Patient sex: M
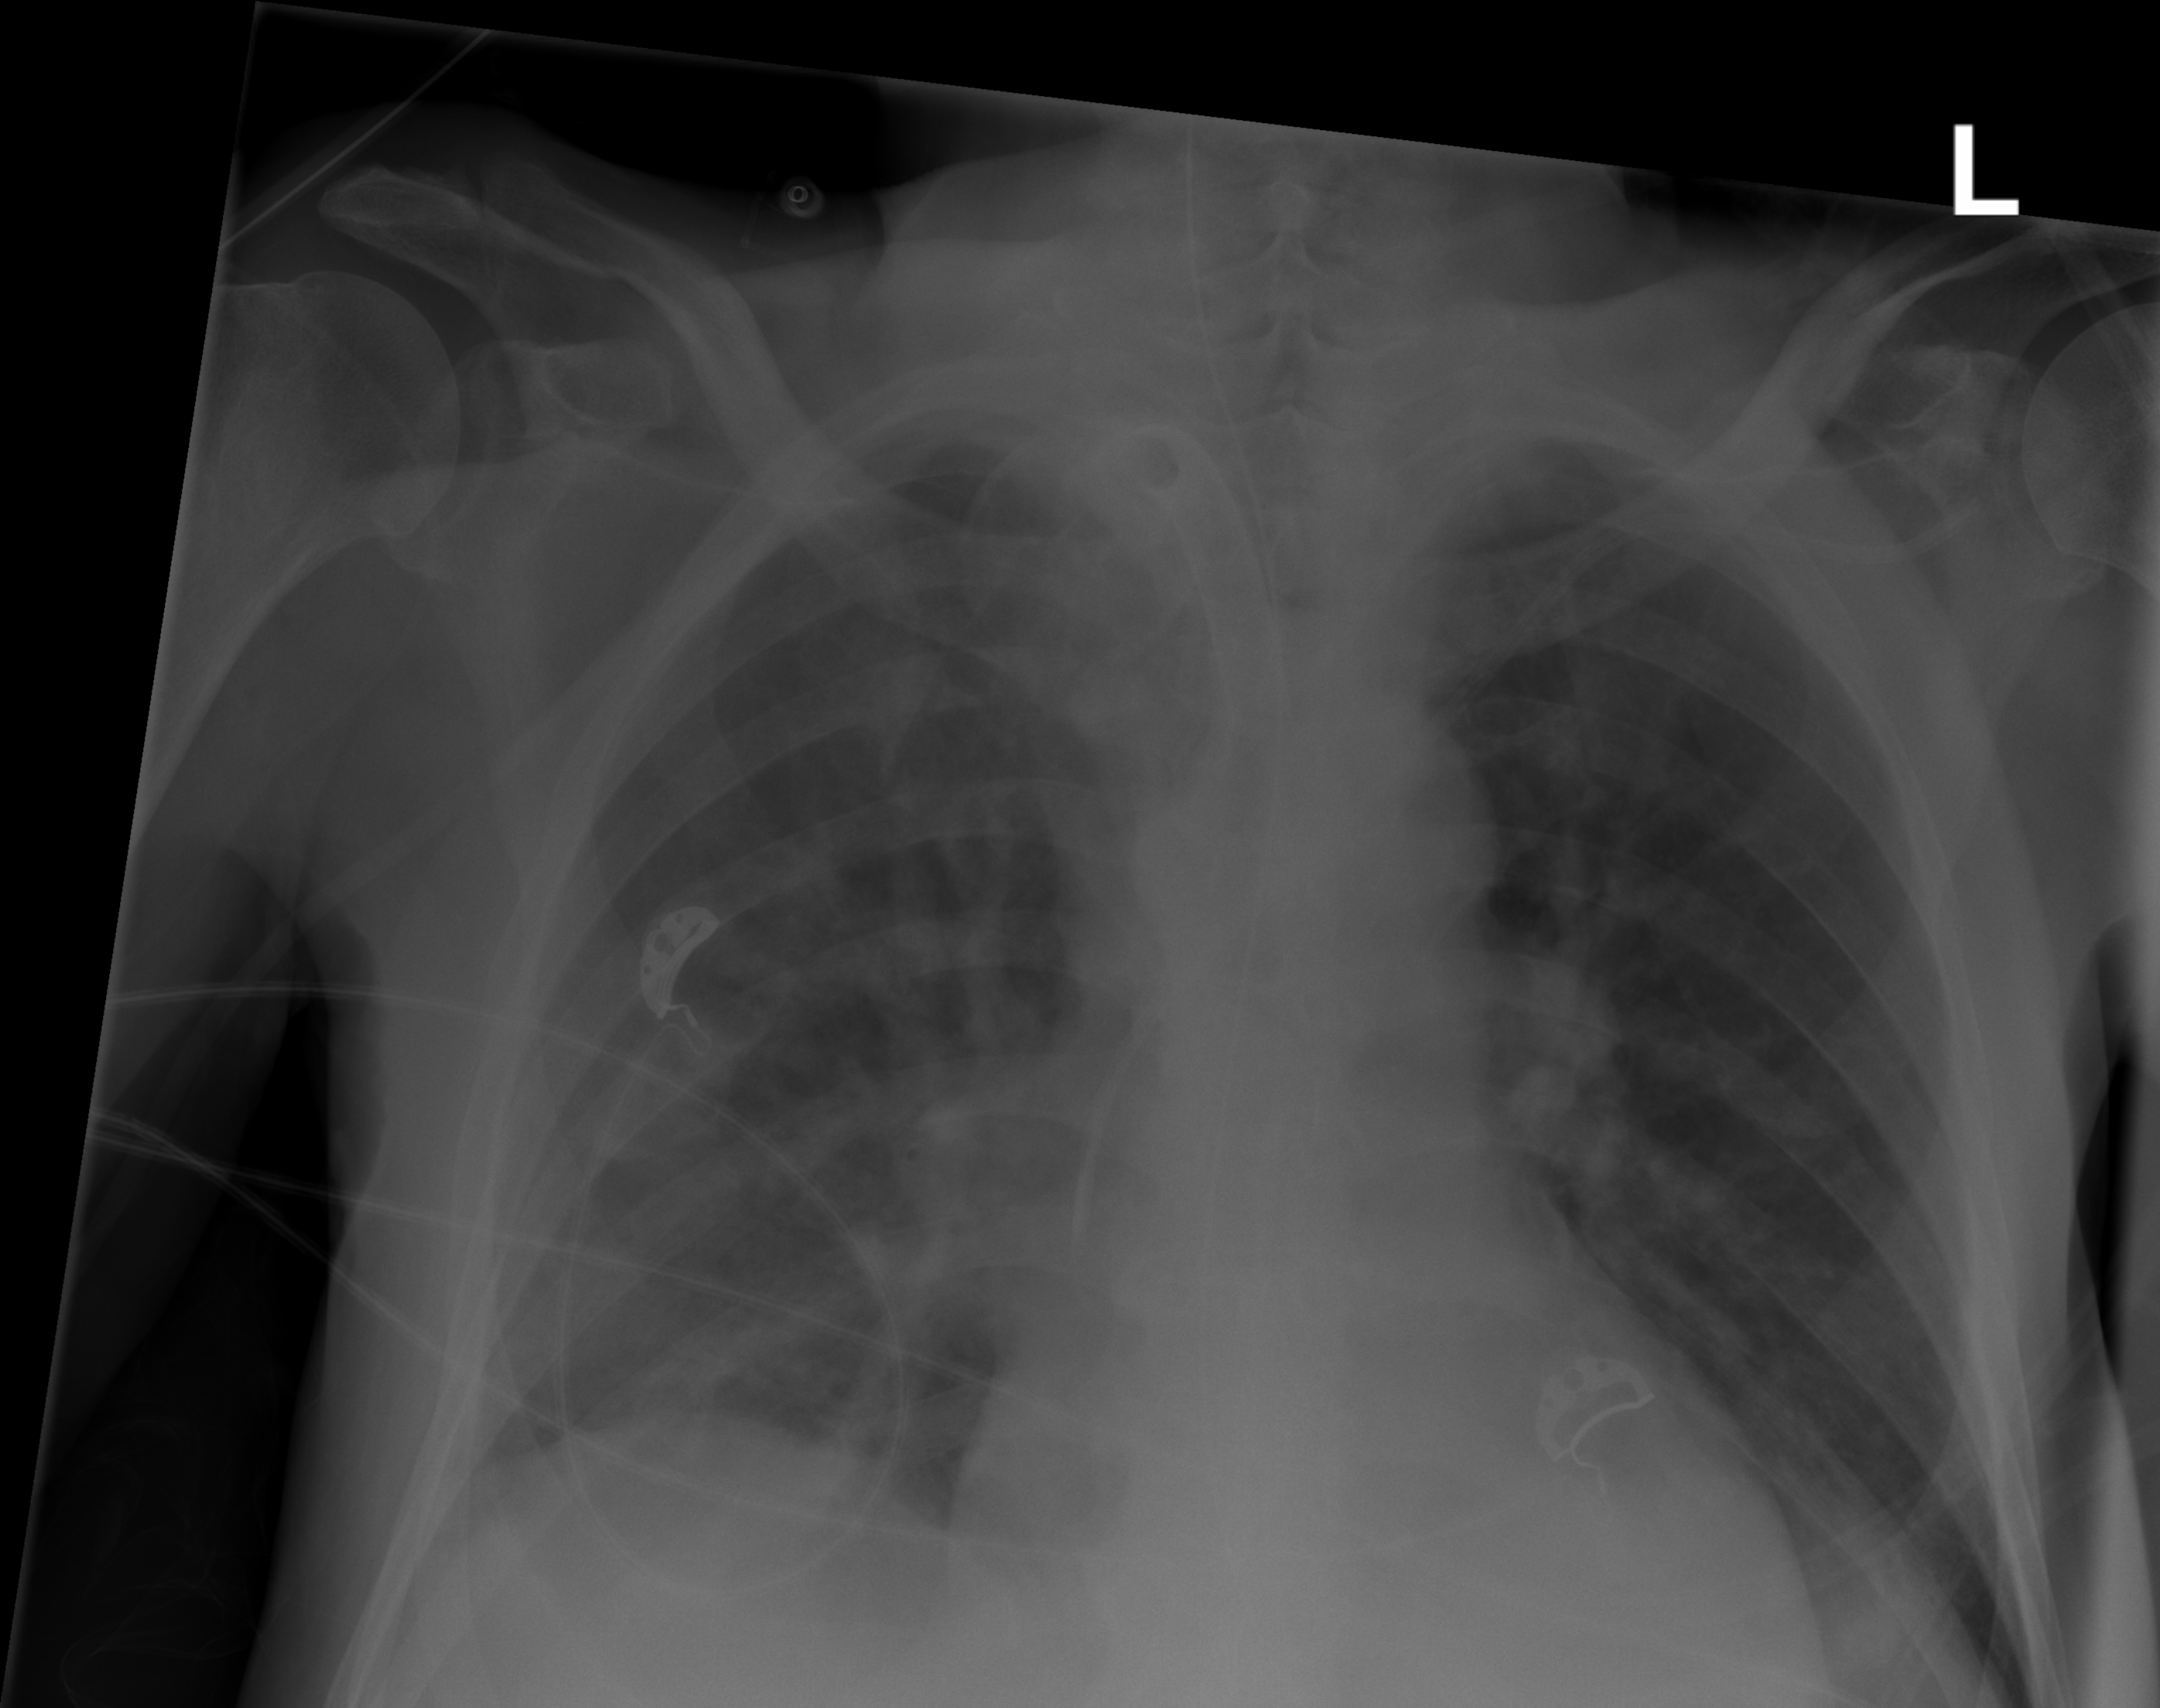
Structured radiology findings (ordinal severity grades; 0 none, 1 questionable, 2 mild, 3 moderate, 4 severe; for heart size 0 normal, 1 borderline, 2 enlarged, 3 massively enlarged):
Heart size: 0
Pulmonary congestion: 2
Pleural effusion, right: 1
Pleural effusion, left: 0
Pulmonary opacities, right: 2
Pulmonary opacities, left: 0
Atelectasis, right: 2
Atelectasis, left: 0